Question: I made a java application to manage tasks.
My application is connected to a MySQL database.
I need the table rows where the priority is equal to 1 change color automatically. I've been searching and found some examples, but I couldn't do to work with my table.
My table was made using drag and drop, so it is the default type as you can see through the code.
Does anyone could help me try to implement this functionality in my small application please?
I'm really discouraged.
Sorry everyone.
Can anyone help me please?
Code of my jtable
'''
DefaultTableModel tmTasks = new DefaultTableModel(null, new String[]{"Status", "Priority", "Task", "Desc", "Date"});
List<Tasks> tasks;
ListSelectionModel lsmTasks;
private void showTasks(List<Tasks> tasks) {
while (tmTasks.getRowCount() > 0) {
tmTasks.removeRow(0);
}
if (tasks.size() == 0) {
JOptionPane.showMessageDialog(null, "NO Tasks");
} else {
String[] line = new String[]{null, null, null};
for (int i = 0; i < tasks.size(); i++) {
tmTasks.addRow(line);
tmTasks.setValueAt(tasks.get(i).getStatus(), i, 0);
tmTasks.setValueAt(tasks.get(i).getPriority(), i, 2);
tmTasks.setValueAt(tasks.get(i).getTasks(), i, 1);
tmTasks.setValueAt(tasks.get(i).getDesc(), i, 3);
tmTasks.setValueAt(tasks.get(i).getDate(), i, 4);
}
}
}
'''
My jtable to tasks!

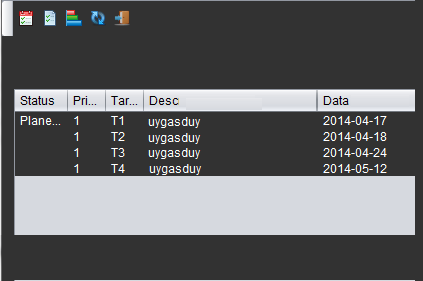
Answer: You need a cell renderer for your table. Something like this
'''
public class PriorityCellRenderer extends DefaultTableCellRenderer {
@Override
public Component getTableCellRendererComponent(JTable table, Object value,
boolean isSelected, boolean hasFocus, int row, int column) {
super.getTableCellRendererComponent(
table, value, isSelected, hasFocus, row, column);
if (Integer.valueOf(1).equals(table.getValueAt(row, 1))) {
setForeground(Color.RED); // or background
}
return this;
}
}
'''
Installing of renderer:
'''
table.setDefaultRenderer(Object.class, new PriorityCellRenderer());
'''